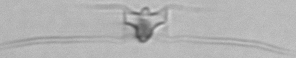
Label: Chaetoceros_didymus